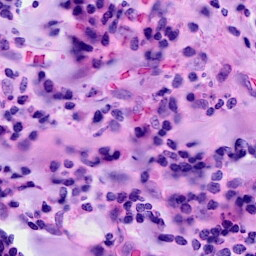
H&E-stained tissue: Breast